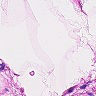
Metastatic tissue present: no